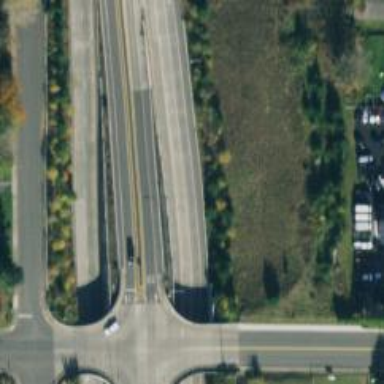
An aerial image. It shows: Trunk highway bridge.